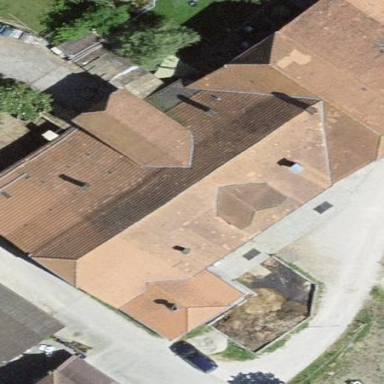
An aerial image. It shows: Farm building.